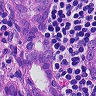
Metastatic tissue present: yes